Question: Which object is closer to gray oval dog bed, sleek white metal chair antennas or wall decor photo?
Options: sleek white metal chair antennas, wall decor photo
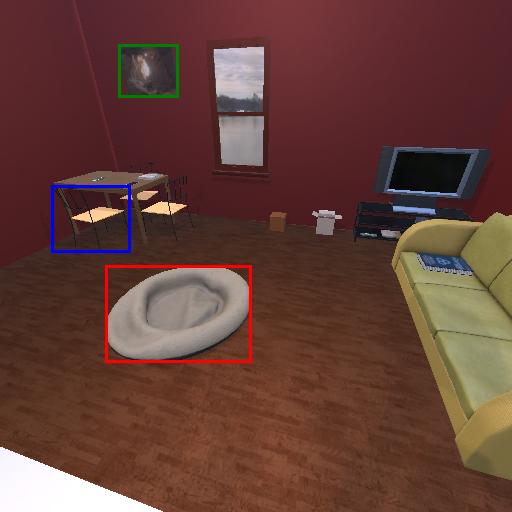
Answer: sleek white metal chair antennas